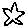
Label: star